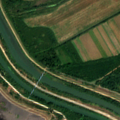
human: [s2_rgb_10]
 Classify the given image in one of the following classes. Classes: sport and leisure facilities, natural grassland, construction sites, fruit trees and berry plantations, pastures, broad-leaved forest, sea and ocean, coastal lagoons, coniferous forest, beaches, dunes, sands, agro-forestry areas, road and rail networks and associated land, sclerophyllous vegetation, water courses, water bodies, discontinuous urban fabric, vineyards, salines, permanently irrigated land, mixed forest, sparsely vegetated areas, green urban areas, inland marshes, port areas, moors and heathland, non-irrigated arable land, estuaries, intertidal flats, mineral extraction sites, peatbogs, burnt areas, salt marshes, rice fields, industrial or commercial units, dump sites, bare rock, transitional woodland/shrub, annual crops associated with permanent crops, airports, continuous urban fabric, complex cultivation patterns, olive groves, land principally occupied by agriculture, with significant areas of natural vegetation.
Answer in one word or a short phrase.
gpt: dump sites, non-irrigated arable land, broad-leaved forest, transitional woodland/shrub, water courses